Field crop: maize
Growth stage: 2
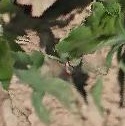
Species: maize